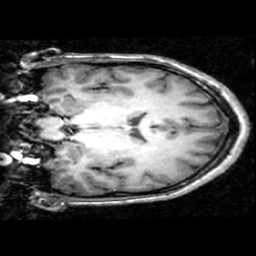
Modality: T1w
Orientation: coronal
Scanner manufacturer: ge
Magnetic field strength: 3 T
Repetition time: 0.009036 s
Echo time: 0.00184 s